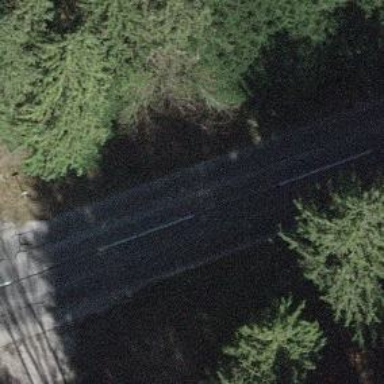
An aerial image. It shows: Secondary road with asphalt surface.